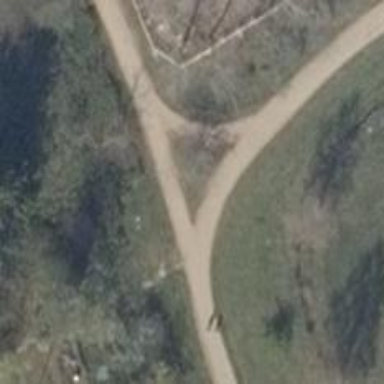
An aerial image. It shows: Footway.